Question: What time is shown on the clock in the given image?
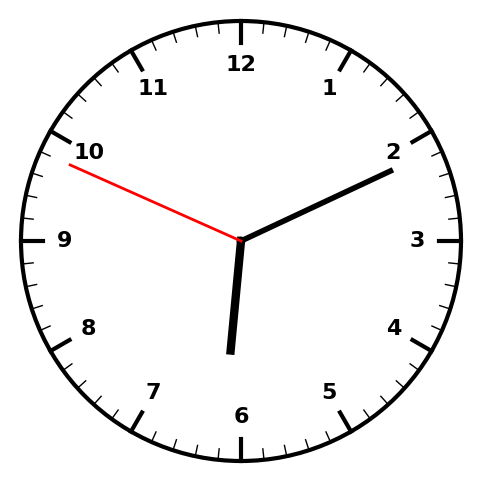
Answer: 06:10:49